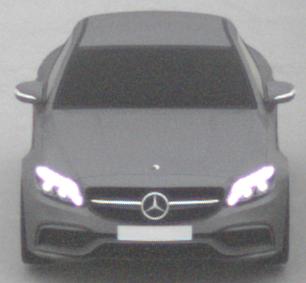
Make: Mercedes-Benz
Model: C 43 AMG
Detailed model: C-Class (205) AMG Limousine
Model produced from: 2016/10
Model produced until: 2018/04
Doors: 4
Color: gray
Road condition: dry road
Daytime: midday
Contrast: low contrast